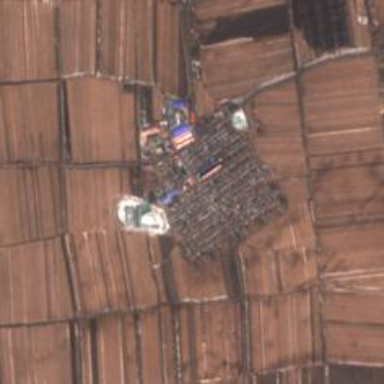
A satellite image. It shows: Ethnic township within town.